Question: How do i find my system login username in Ubuntu 20.04.3 LTS ?

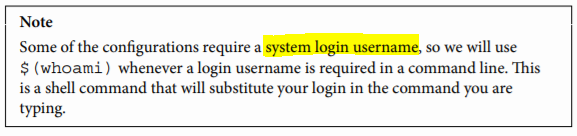
Answer: > Use this solution if you didn't encrypt your home directory.
> Do you still have the installation media(LiveCD/USB) from which you installed Ubuntu? Boot from it and select Try Ubuntu.
> Go to Files and then, you will see you already installed Ubuntu partition. Click on it, it will mount.
> Go to /home. Here you will see a list of all users on the system that you have created.
> To jog your memory, however, what is your name? Did you enter the same name while installing Ubuntu? Do you recall the name that was displayed on the login prompt where you entered your password? Ubuntu by default sets the username as your first name in lowercase.
> Example; name= John Doe, automatically set username= john
<URL>
<URL>